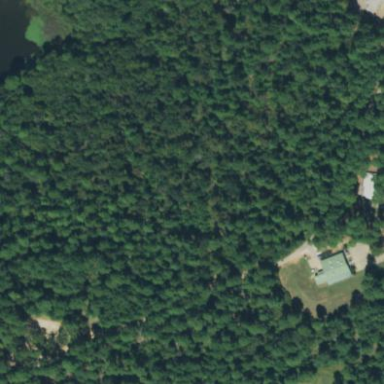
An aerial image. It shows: Evergreen woodland with needle-leaved trees.